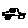
Label: car